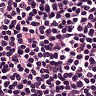
Metastatic tissue present: no